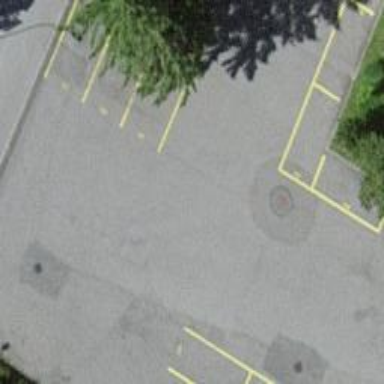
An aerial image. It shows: Paved driveway road for service vehicles.